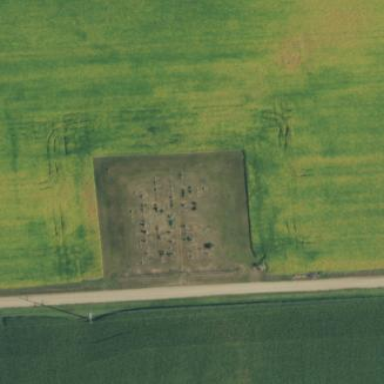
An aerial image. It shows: Grave yard.